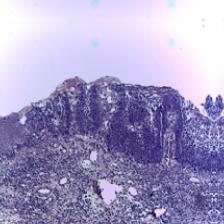
Diagnosis: OSCC